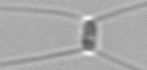
Label: Chaetoceros_tenuissimus